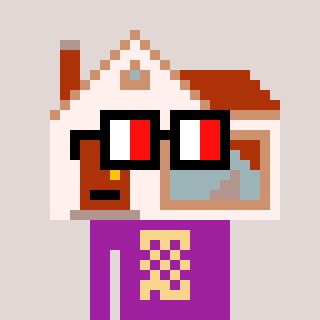
a pixel art character with square glasses with black frames and red eyes, a house-shaped head and a magenta-colored body on a warm background